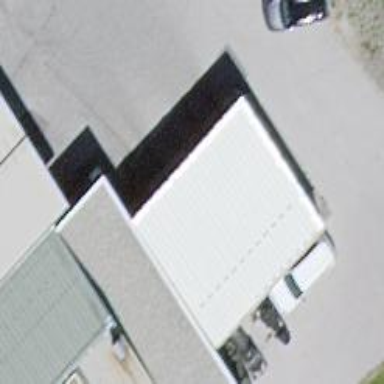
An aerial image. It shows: Car wash facility.